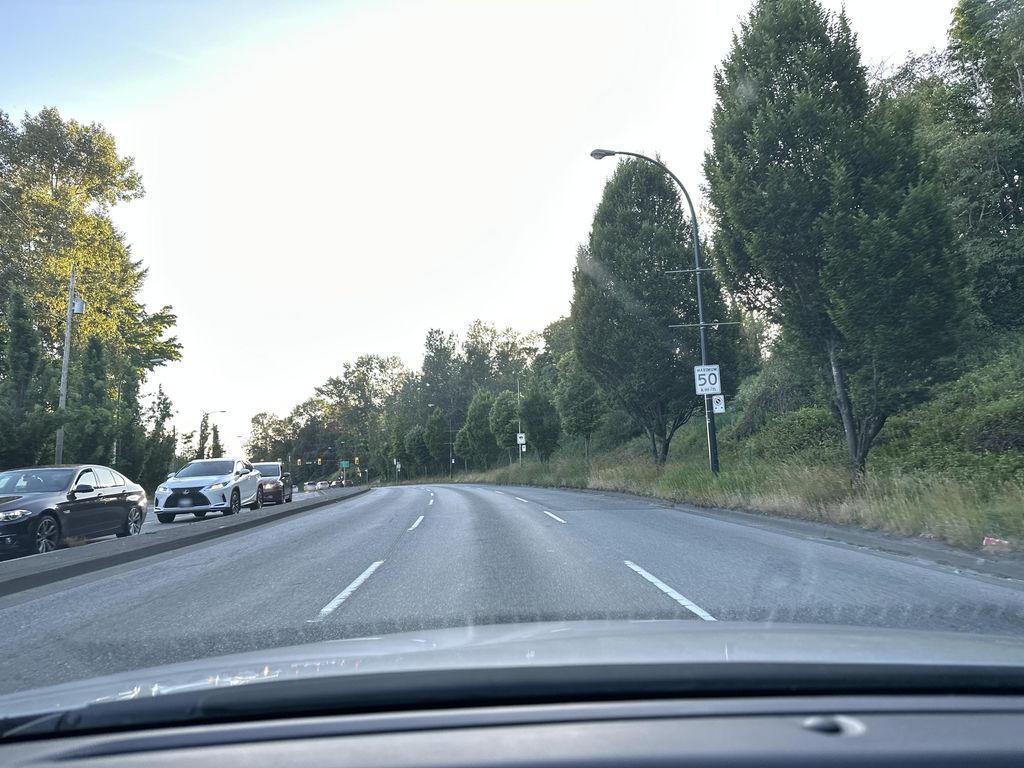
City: vancouver